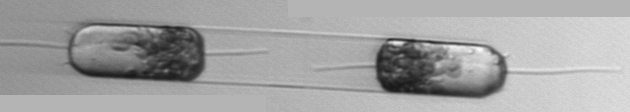
Label: Ditylum_brightwellii